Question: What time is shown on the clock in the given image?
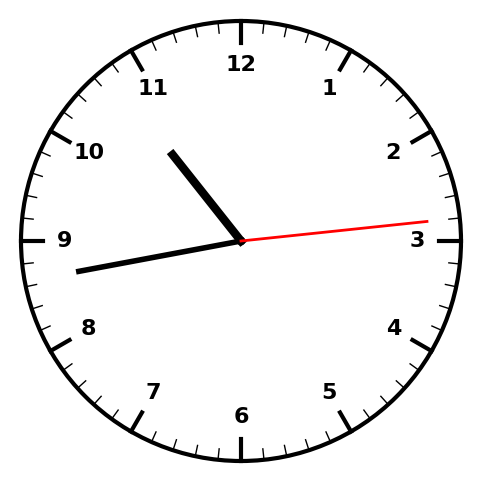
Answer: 10:43:14